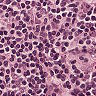
Metastatic tissue present: no